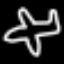
Label: airplane